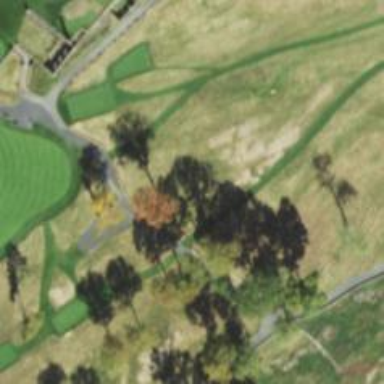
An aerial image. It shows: Path for both road and golf.